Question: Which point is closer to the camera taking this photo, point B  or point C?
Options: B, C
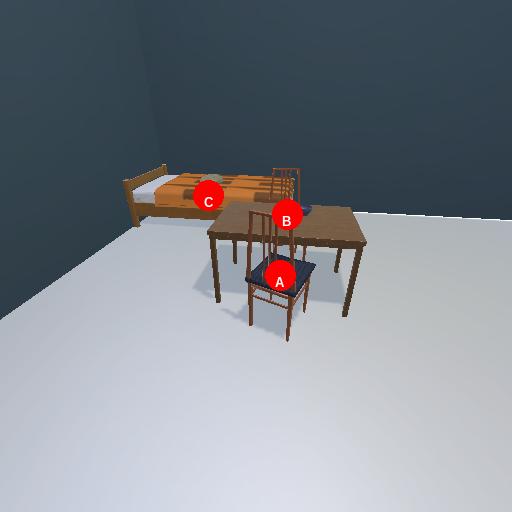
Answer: B